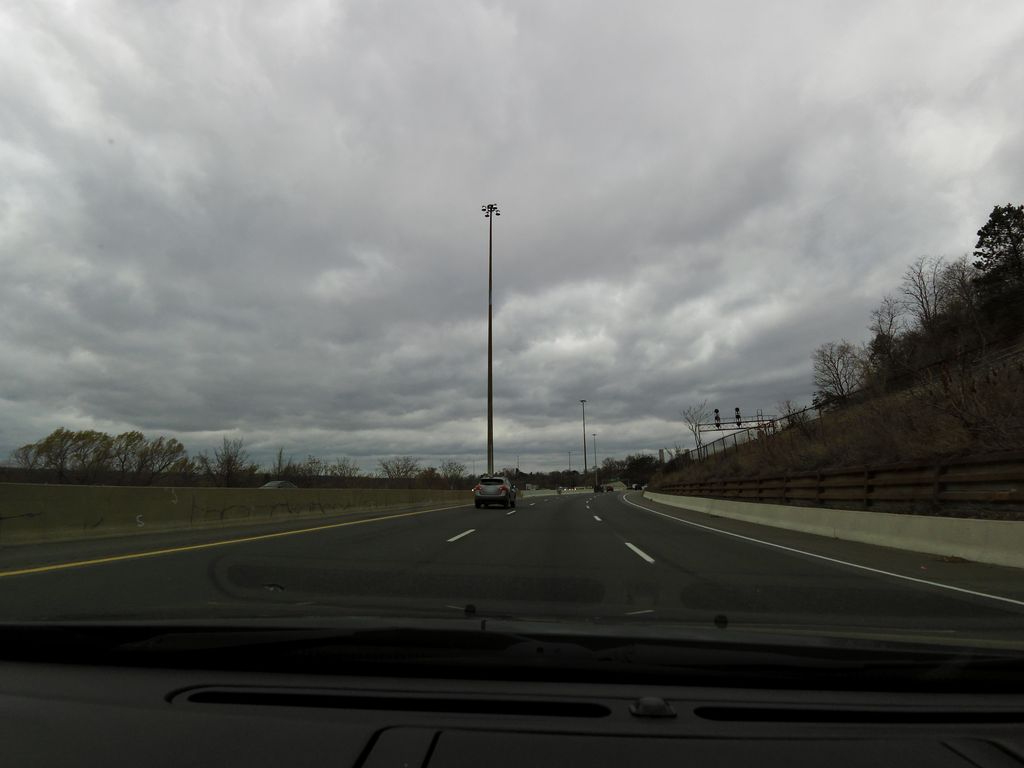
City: hamilton